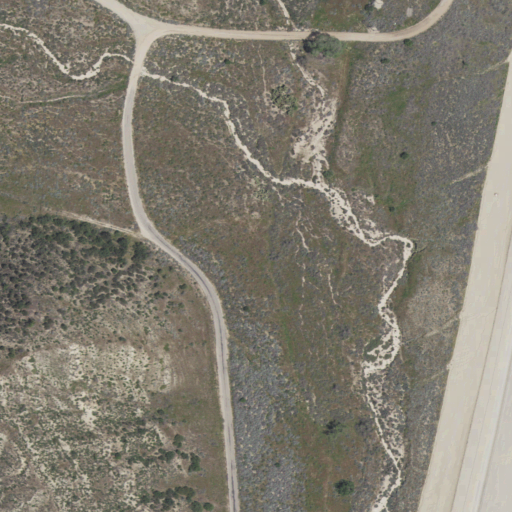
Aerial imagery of valley in California named Quail Canyon containing shrub, open development, woody wetlands, grassland, barren land, low intensity development, and medium intensity development